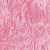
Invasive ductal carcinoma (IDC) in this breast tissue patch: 0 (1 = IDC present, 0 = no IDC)